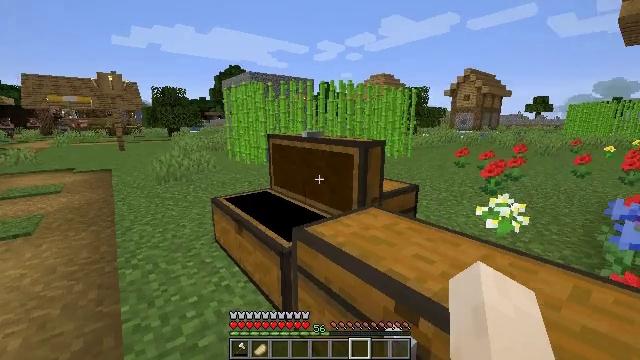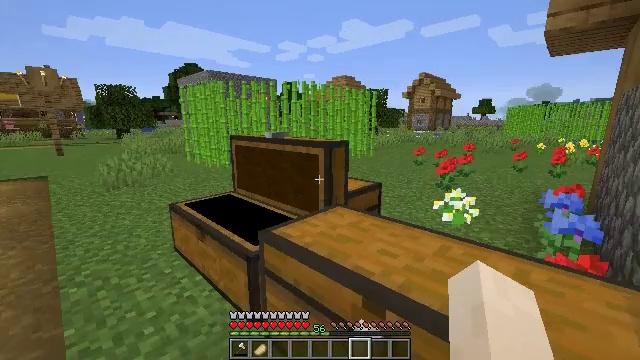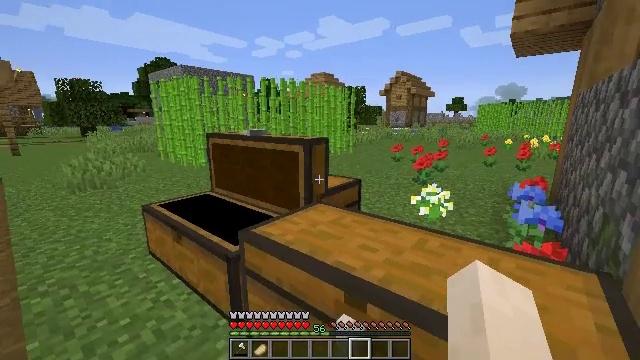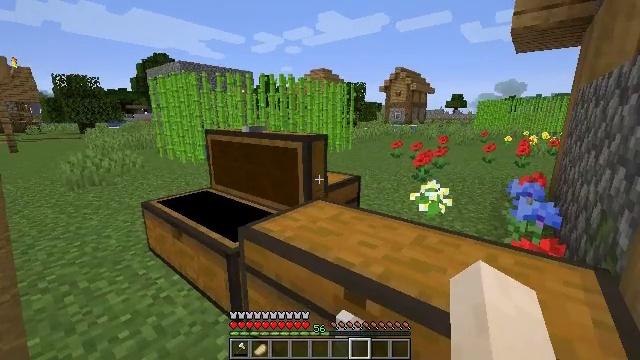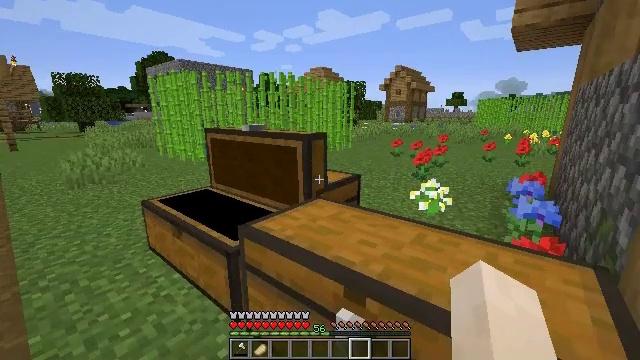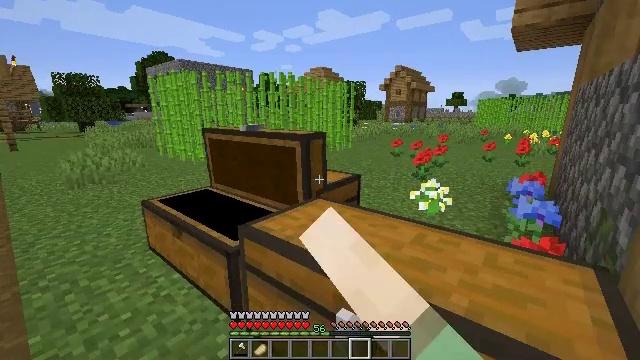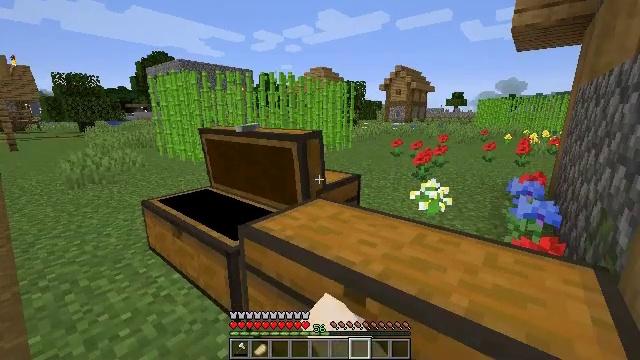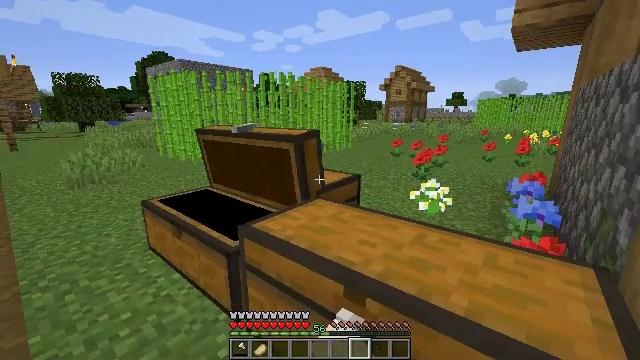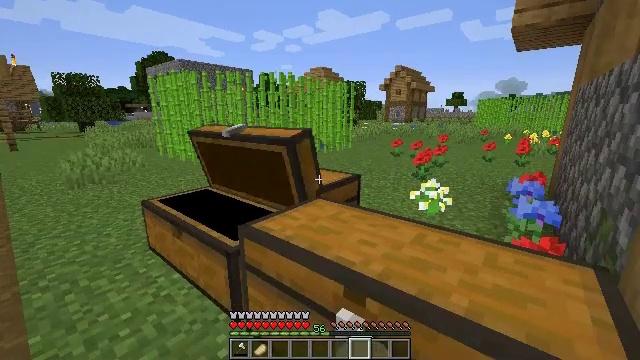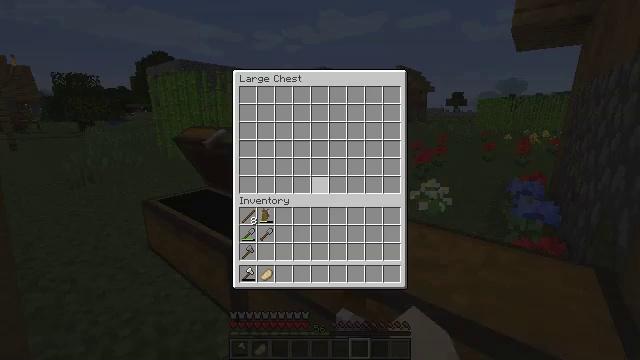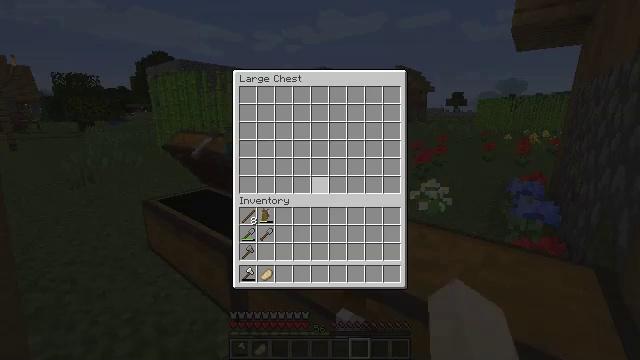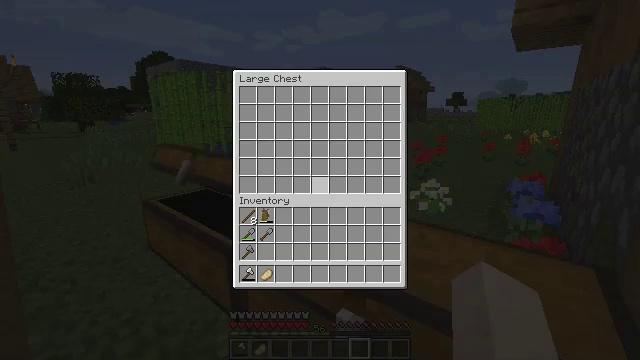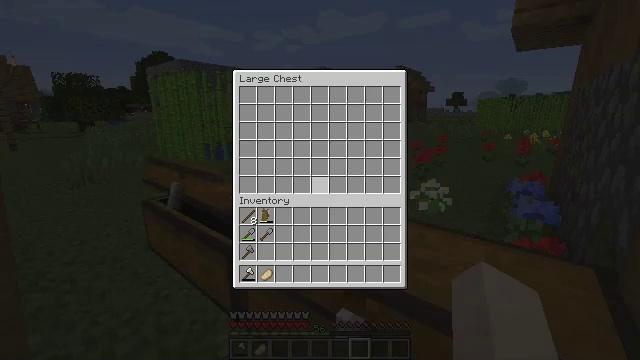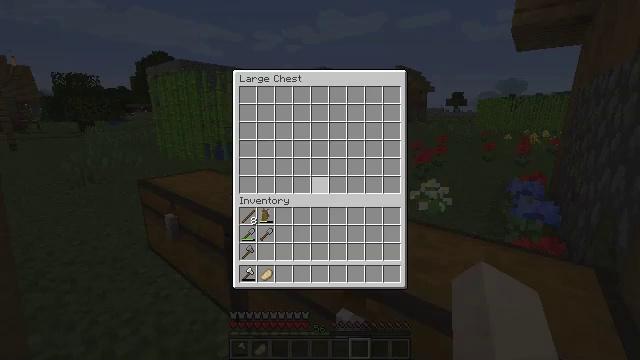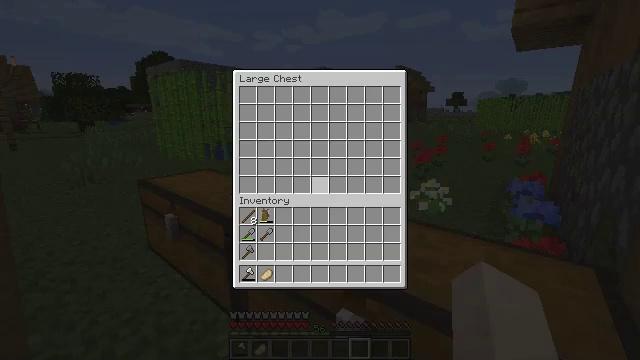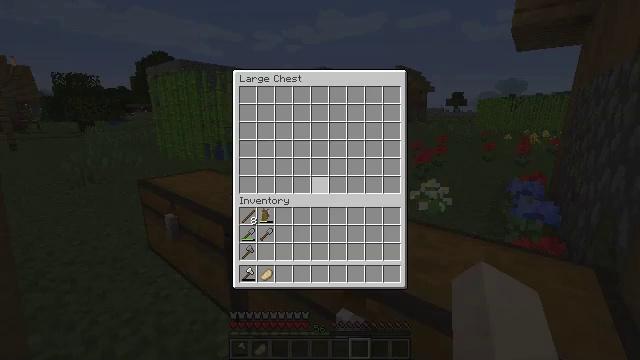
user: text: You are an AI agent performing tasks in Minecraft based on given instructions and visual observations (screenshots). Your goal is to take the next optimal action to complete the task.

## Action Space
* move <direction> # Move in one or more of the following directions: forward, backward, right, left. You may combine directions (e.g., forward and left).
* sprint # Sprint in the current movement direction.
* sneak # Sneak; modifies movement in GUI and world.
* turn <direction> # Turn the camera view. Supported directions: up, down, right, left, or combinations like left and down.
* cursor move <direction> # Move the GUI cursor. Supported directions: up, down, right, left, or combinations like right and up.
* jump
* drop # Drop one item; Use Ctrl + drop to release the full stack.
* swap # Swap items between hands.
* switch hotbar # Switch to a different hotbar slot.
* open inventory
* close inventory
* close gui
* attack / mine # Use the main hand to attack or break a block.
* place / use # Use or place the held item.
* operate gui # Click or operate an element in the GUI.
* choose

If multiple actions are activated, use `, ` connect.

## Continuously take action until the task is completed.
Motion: motion action
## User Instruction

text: Dig up clay found underwater.
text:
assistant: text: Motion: turn right
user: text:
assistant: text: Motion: turn right
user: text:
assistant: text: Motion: no_op
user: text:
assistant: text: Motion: use / place
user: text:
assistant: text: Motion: use / place
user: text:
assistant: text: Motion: use / place
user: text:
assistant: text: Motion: no_op
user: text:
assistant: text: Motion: no_op
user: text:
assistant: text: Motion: no_op
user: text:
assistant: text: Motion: no_op
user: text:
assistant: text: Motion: no_op
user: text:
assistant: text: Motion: no_op
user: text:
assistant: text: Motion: no_op
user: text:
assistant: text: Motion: no_op
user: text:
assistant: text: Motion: no_op
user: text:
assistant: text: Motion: no_op
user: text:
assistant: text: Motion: no_op
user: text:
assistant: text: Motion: close inventory
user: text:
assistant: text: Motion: turn right and up, close inventory
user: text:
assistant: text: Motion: turn right
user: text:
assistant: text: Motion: move right, turn right
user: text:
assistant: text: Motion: move right, turn right
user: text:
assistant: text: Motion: move forward and move right
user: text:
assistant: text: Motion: move forward and move right, turn left and up
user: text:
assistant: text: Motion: move forward and move right, turn left and up
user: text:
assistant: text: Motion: move forward and move right, turn left
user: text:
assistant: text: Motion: move forward and move right, turn left and up
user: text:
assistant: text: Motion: move forward and move right, turn left and up
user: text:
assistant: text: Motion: move forward and move right, turn left and up
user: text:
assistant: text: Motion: move forward and move right, turn left, use / place